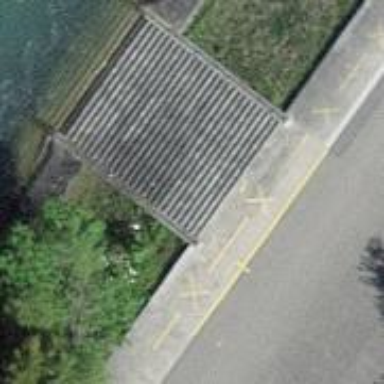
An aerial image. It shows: Slipway on leisure land.